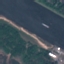
Land use / land cover: River